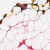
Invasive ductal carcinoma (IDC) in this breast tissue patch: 0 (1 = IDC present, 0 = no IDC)